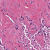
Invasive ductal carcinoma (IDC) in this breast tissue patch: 0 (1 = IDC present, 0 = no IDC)